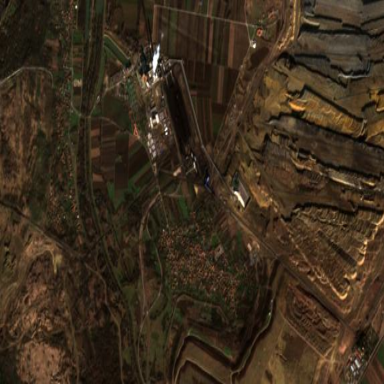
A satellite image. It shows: Industrial area with coal-powered plant.